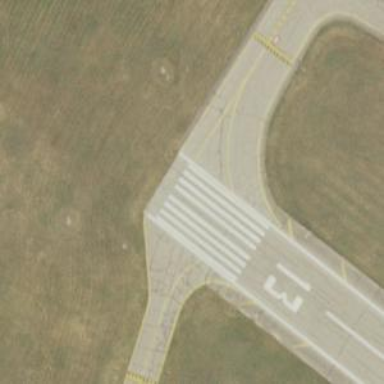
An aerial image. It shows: Image of taxiway at airport.